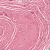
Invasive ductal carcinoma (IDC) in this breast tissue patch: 0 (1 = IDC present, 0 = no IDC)